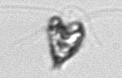
Label: Pyramimonas_longicauda